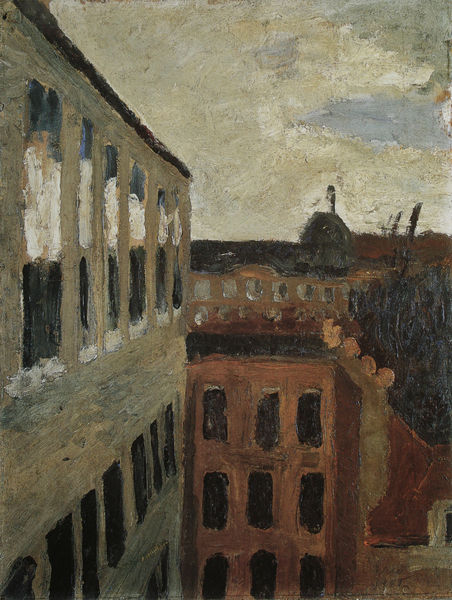
Titel: Blick aus dem Atelier der Künstlerin
Künstler: Paula Modersohn-Becker
Standort: Bremen
Institution: Kunsthalle
Schlagwörter: blau, gemälde, himmel, weiß, wolken, gelb, grob, impressionismus, ocker, stadt, braun, fenster, glas, grau, hell, laterne, licht, orange, paris, schwarz, straße, ölbild, ausblick, blick, dach, gebäude, haus, rot, wolke, beige, architektur, bild, öl, ferne, häuser, kalt, spiegelung, einsam, kirche, pastos, sonne, drei, deutschland, ansicht, bogen, fassade, fassaden, perspektive, süden, moderne, leere, dächer, farbe, tag, industrie, kuppel, duktus, widerschein, striche, regen, innenhof, ruine, corinth, münchen, acryl, städtisch, ruinen, pinselstrich, löcher, fensterreihen, verschwommen, spiegelungen, etagen, geschosse, korinth, stockwerke, tempera, gewölk, ville, flachdach, obergeschoss, spachtel, hochhaus, häuserschlucht, trist, häuserflucht, modersohn, bleiweiss, chatten, zentralperspektivisch, chirico, faktur, modersohn becker, montmatre, becker, ockerblau, paula, raté, schummerig, bâtiment, gratte-ciel, bâtiement